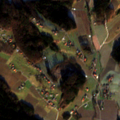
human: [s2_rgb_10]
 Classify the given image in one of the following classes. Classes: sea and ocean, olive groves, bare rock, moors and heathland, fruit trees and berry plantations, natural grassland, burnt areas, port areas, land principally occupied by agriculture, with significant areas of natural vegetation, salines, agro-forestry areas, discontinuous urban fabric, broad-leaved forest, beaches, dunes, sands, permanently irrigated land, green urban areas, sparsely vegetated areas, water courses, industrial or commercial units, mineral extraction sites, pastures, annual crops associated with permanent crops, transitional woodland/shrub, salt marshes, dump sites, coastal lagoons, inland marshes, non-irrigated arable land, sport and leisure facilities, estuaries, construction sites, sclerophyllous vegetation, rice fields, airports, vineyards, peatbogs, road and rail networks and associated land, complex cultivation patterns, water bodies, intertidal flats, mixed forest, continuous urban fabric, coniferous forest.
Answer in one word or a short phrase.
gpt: non-irrigated arable land, complex cultivation patterns, broad-leaved forest, mixed forest